Question: I have two lines that start and end at random locations on a screen and create an angle. I then have an object follow these two lines. However at the intersection between the first and second line, the object rapidly rotates to go down the second line. And I don't want this.
So what I want to do is be able to create a curved version of this line that would have a more of a U at the intersection rather then a hard turn. I looked into curve fitting papers and can't seem to find that that would allow me to create a U out of a V.

I want to take the one of the left, and generate the one on the right (same start, end, and intersection points). Another example, <URL>
Any ideas?
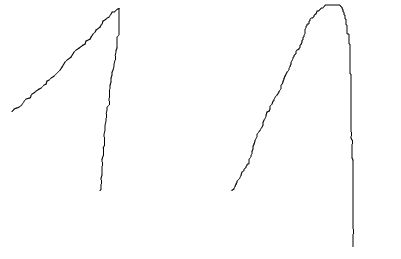
Answer: You should take a look at <URL>
Or just <URL>
If the coordinates of the start/end points of the two lines are known, you can simply calculate an bezier curve follows the methods in the link above.
If not (for example with an bitmap like what you post), you can do Hough Transform first to extract the coordinates